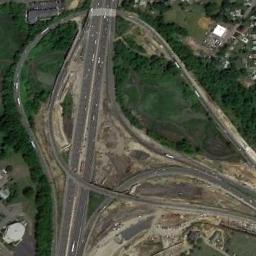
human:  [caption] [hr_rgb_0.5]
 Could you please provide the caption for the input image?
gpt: There are many trees beside the overpass .

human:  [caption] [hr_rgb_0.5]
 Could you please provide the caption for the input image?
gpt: The perimeter of the overpasses is completely covered by vegetation .

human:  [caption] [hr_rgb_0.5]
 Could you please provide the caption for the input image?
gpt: The directional overpass is over the roads on the clearing .

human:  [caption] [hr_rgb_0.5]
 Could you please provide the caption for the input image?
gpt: The overpass is next to the bare land and some trees .

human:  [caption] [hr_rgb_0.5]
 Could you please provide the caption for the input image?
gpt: There are some green trees and bare land beside the overpass .